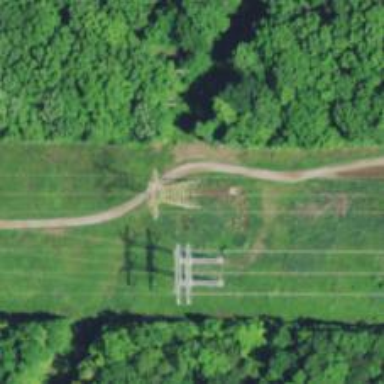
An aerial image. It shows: Lattice structure tower.